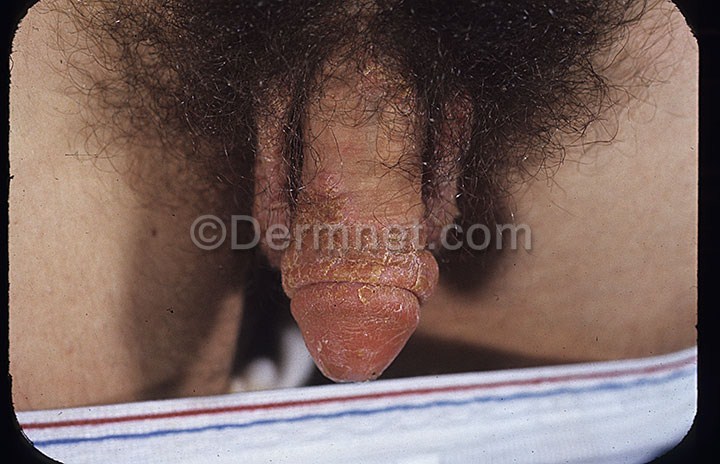
Disease: Psoriasis pictures Lichen Planus and related diseases